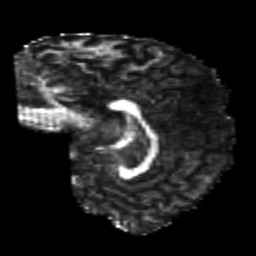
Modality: FA
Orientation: sagittal
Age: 18
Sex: male
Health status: healthy
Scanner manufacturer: philips
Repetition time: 7.477 s
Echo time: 0.08753 s